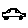
Label: car